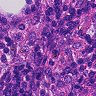
Metastatic tissue present: no